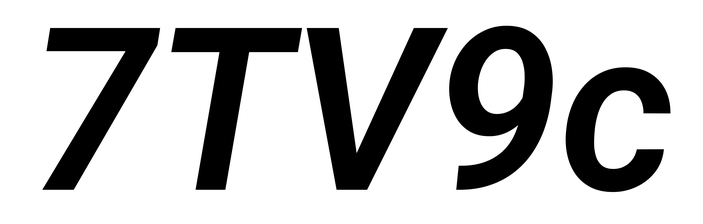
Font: Roboto-Italic_SemiBold_Italic